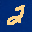
Label: 2